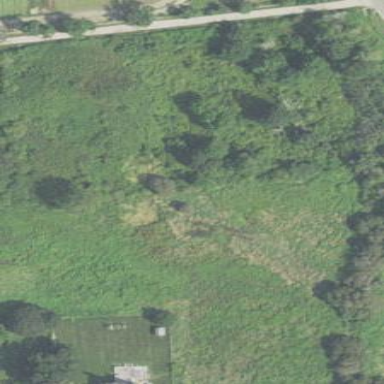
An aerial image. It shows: Area covered in scrub vegetation.